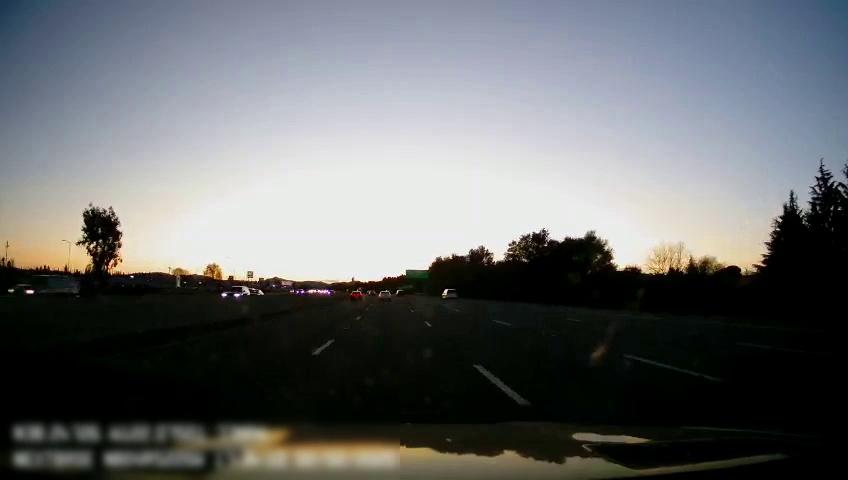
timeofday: Day
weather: Sunny
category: Drivable Space
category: Vehicles | Car
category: Vehicles | Car
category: Vehicles | SUV
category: Vehicles | SUV
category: Vehicles | Car
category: Vehicles | SUV
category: Lanes | Current Lane
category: Lanes | Alternate Lane
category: Lanes | Alternate Lane
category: Lanes | Current Lane
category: Lanes | Alternate Lane
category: Lanes | Alternate Lane
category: Traffic | Signs